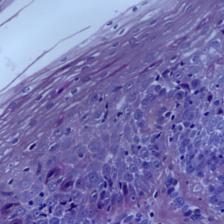
Diagnosis: OSCC